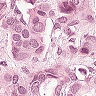
Metastatic tissue present: yes